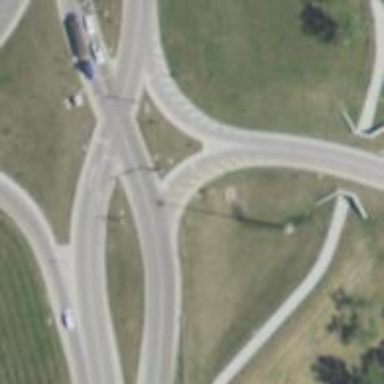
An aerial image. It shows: Motorway link at Diverging Diamond Interchange (DDI) junction.